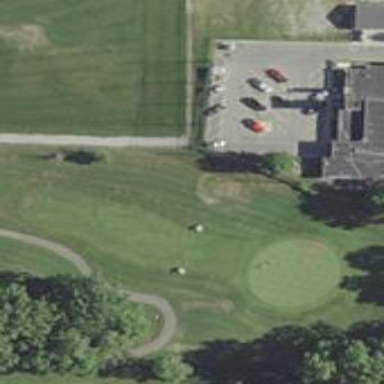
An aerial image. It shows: Grassy area designated as golf fairway.